Question: I'm trying to get my app to use the Holo.Light theme. I've created a custom theme for Holo and put it in
'''
<?xml version="1.0" encoding="utf-8" ?>
<resources>
<style name="FsmTheme" parent="@android:style/Theme.Holo.Light">
</style>
</resources>
'''
I've also created one for older versions and put it in
'''
<?xml version="1.0" encoding="utf-8" ?>
<resources>
<style name="FsmTheme" parent="@android:style/Theme.Light.NoTitleBar">
</style>
</resources>
'''
Then I added it to my 'AndroidManifest.xml'
'''
<?xml version="1.0" encoding="utf-8"?>
<manifest xmlns:android="http://schemas.android.com/apk/res/android" android:installLocation="auto" android:versionCode="001" android:versionName="001" package="futurestate.app.droid">
<uses-sdk android:minSdkVersion="12" android:targetSdkVersion="14" />
<application android:label="FutureState App Demo" android:icon="@drawable/Icon" Theme="@style/FsmTheme" />
<uses-permission android:name="android.permission.WRITE_EXTERNAL_STORAGE" />
<uses-permission android:name="android.permission.INTERNET" />
</manifest>
'''
I'm not sure what else I would need to do to get the theme to take in the app.

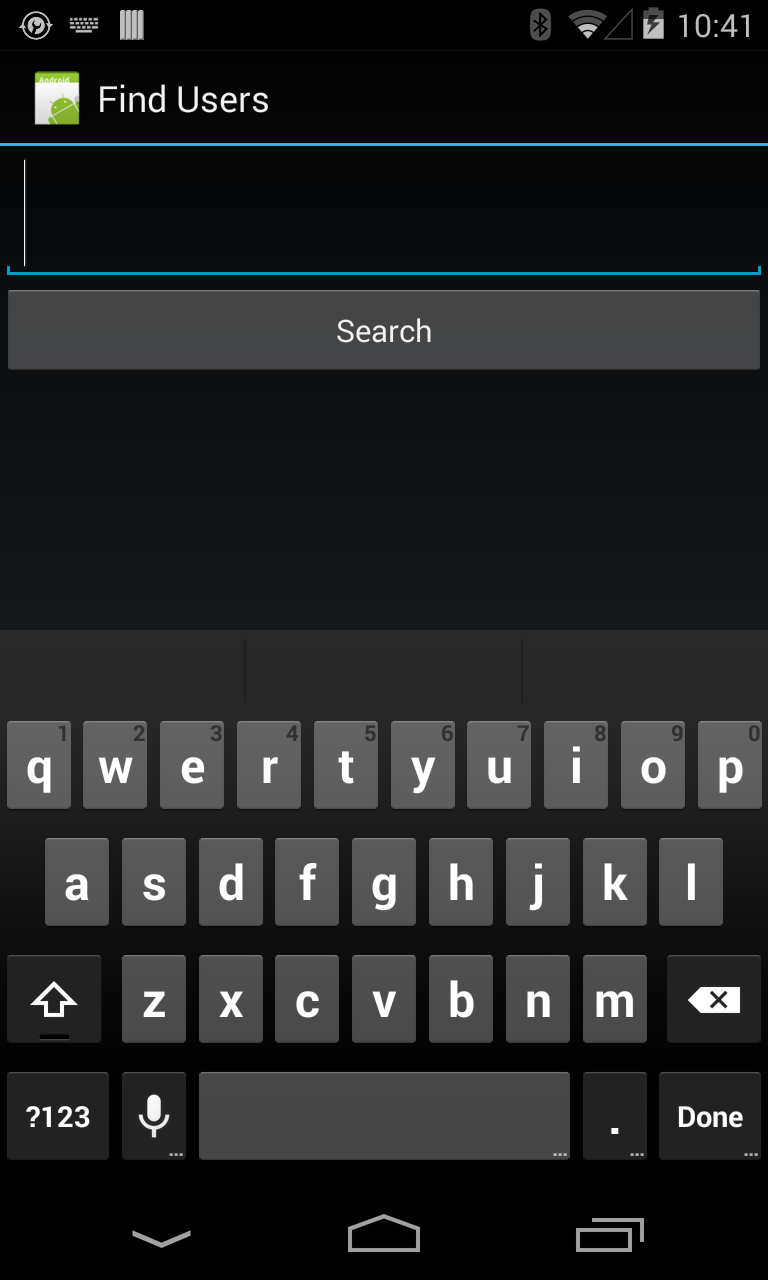
Answer: The breakdown is on this line.
'''
<application android:label="FutureState App Demo" android:icon="@drawable/Icon" Theme="@style/FsmTheme" />
'''
Some of the tutorials out there show
'''
Theme="@style/ThemeName"
'''
but you should actually structure it the same as the rest of the element
'''
android:theme="@style/ThemeName"
'''
So the final structure will read
'''
<application android:label="FutureState App Demo" android:icon="@drawable/Icon" android:theme="@style/FsmTheme" />
'''